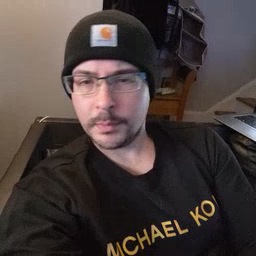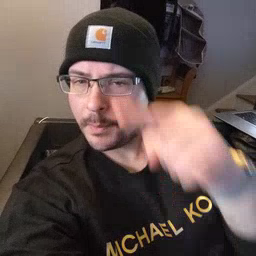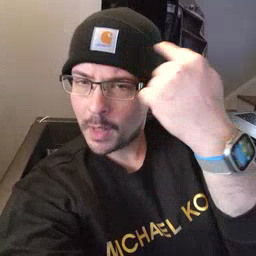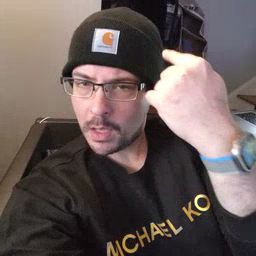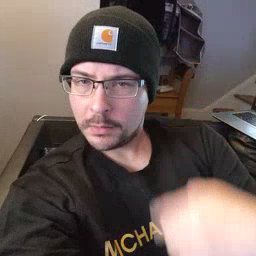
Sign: black